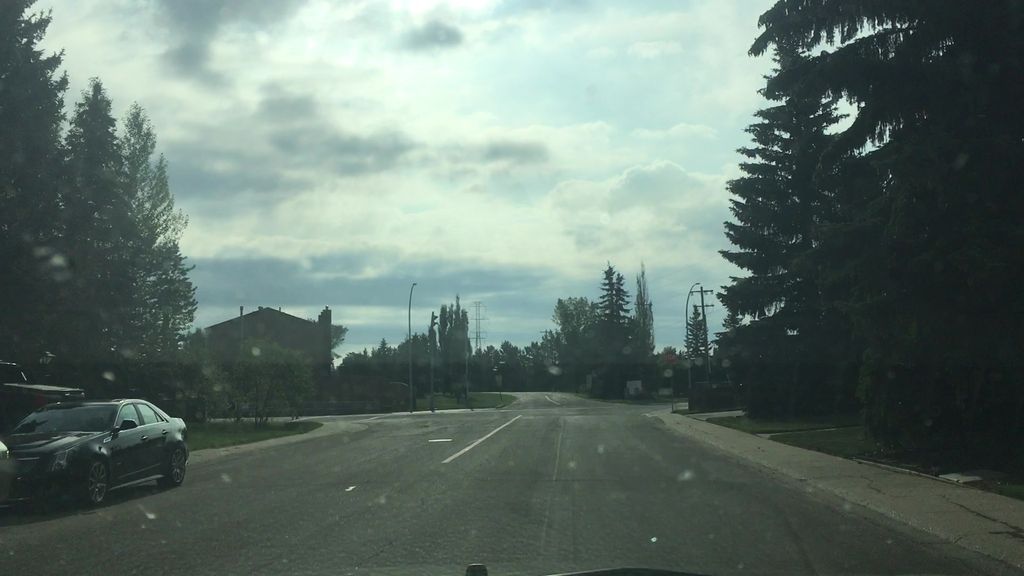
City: edmonton